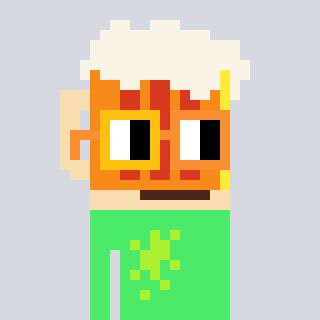
a pixel art character with square yellow and orange glasses, a beer-shaped head and a teal-colored body on a cool background